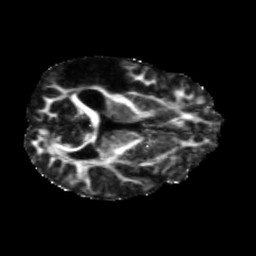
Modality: FA
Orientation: axial
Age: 47
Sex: male
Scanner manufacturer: siemens
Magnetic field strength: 3 T
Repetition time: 5.47 s
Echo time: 0.0854 s